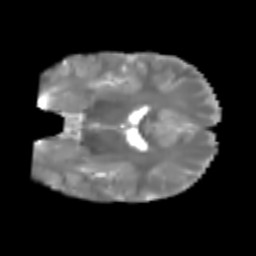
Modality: T2w
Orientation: coronal
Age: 6
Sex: male
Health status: healthy